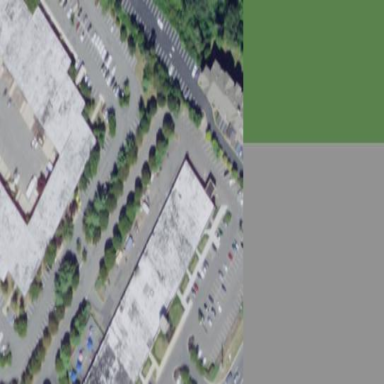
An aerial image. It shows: Mall building.